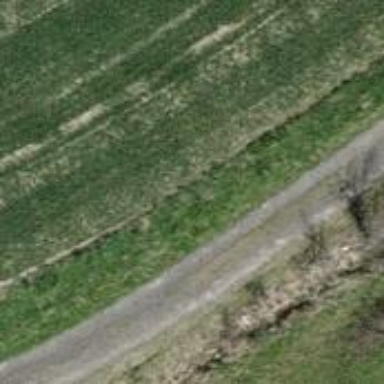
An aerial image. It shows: Track road with grade3 tracktype.